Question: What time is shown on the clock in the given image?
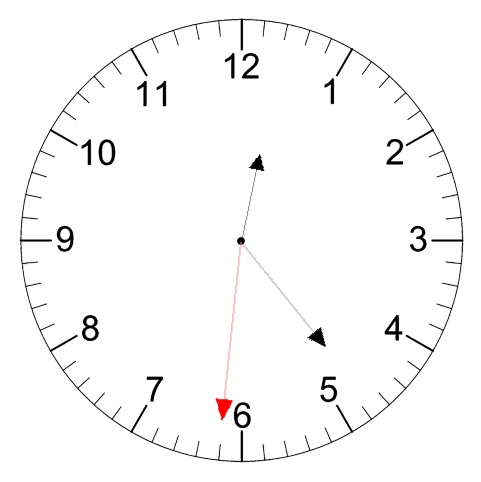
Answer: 12:23:31